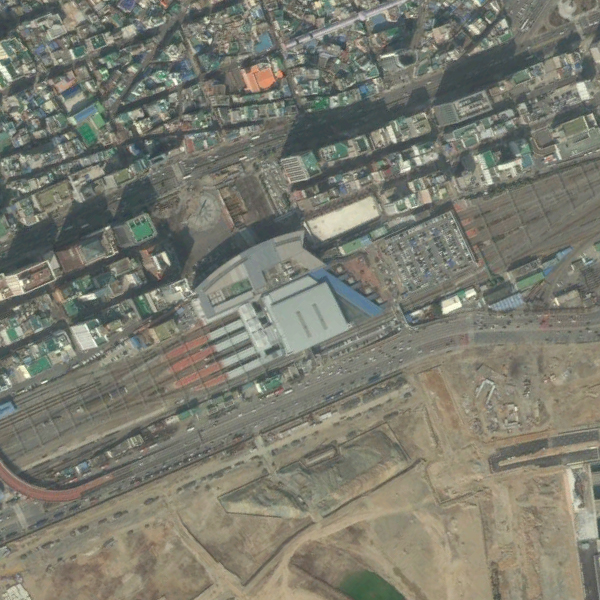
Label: RailwayStation